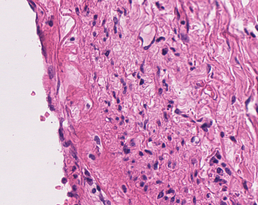
Tumor epithelial tissue: no
Tumor-associated stroma tissue: yes
Normal tissue: no